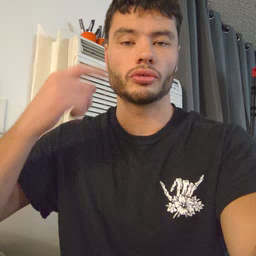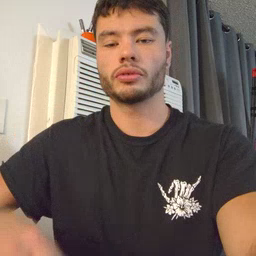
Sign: into